Interaction volume radius: 5 \u00c5
Interaction volume height: 25 \u00c5
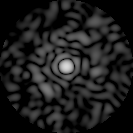
Disorder parameter: 0.8826